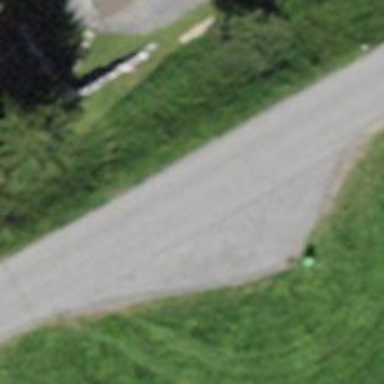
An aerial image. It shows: Passing place on the road.